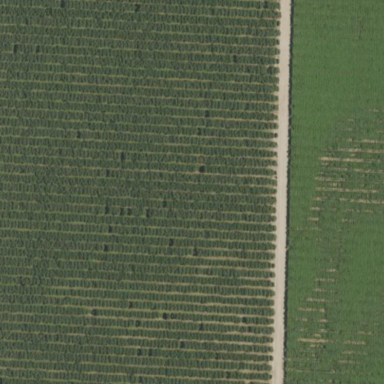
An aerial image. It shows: Vineyard.